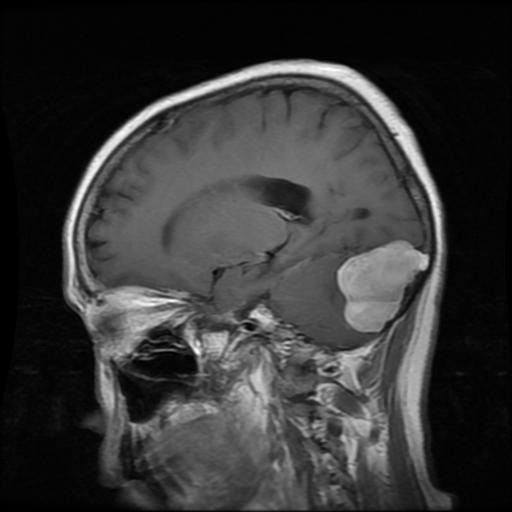
Label: meningioma